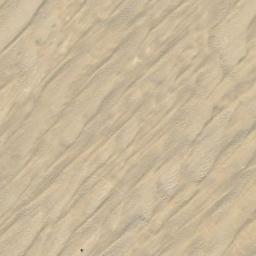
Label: desert